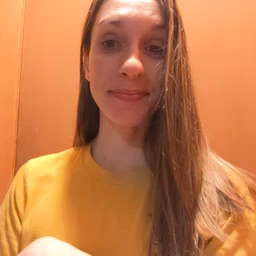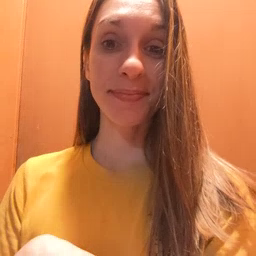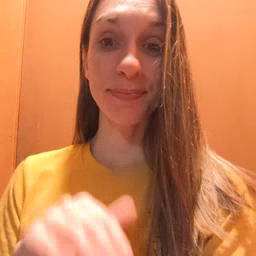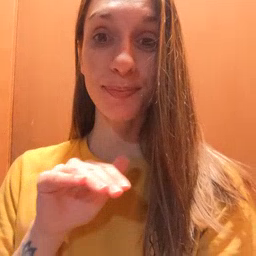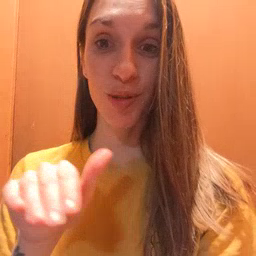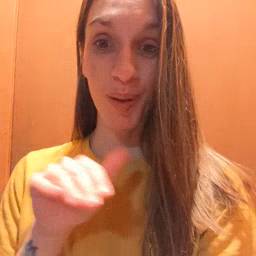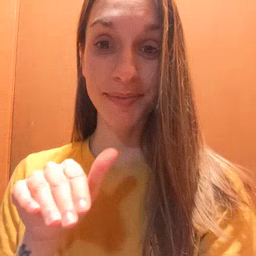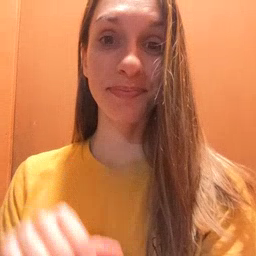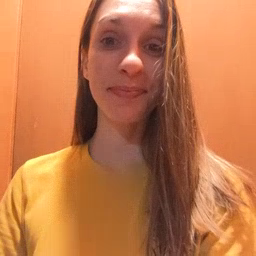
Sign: pool